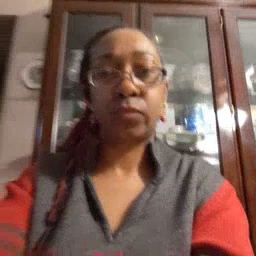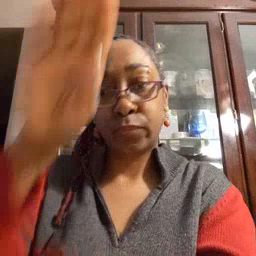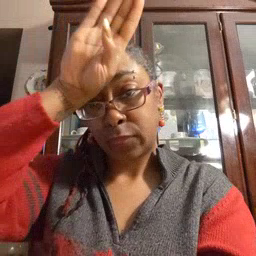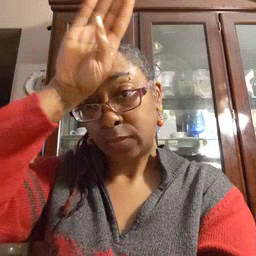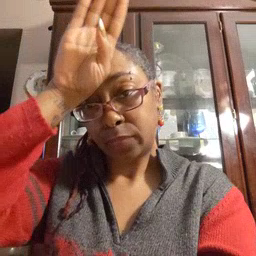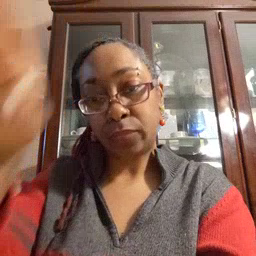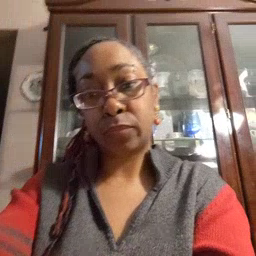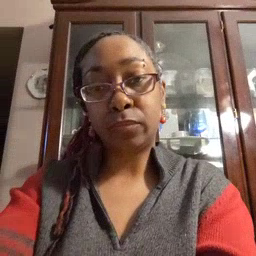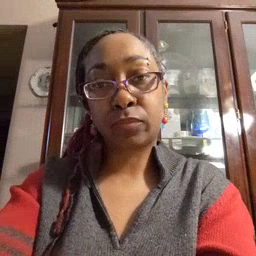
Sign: fireman